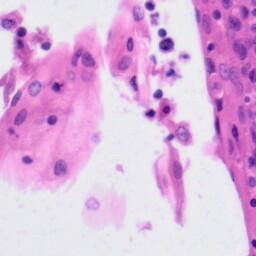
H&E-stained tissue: Tonsil